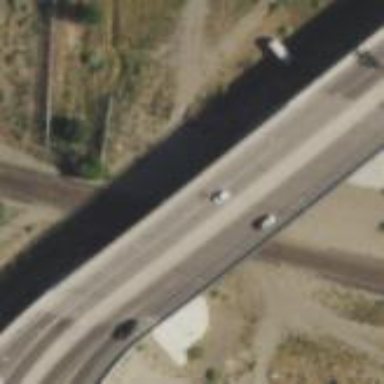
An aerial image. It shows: Man-made bridge.